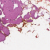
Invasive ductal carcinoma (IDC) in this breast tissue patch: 0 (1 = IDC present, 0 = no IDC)